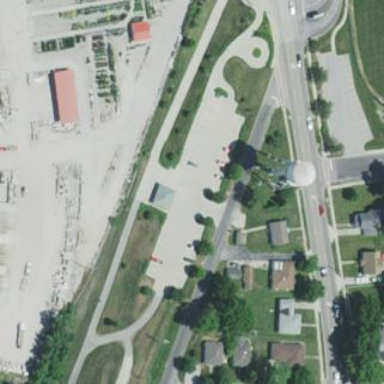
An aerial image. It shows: Paved parking area designed for park and ride purposes. It includes bike trail.